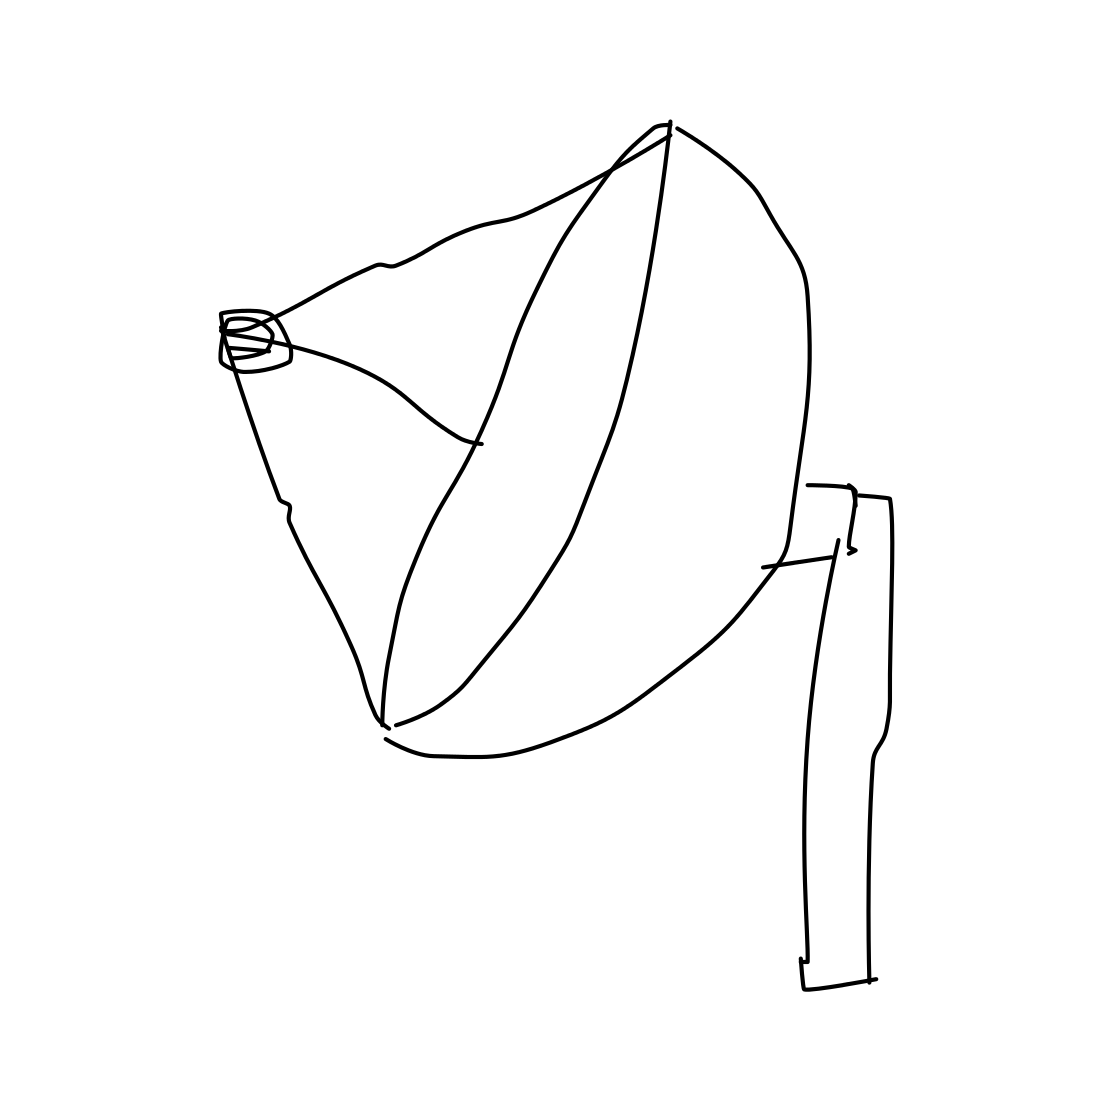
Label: satellite dish